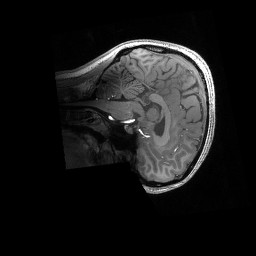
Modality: T1w
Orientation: sagittal
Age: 22
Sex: female